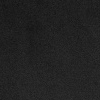
Atmospheric dust classification: dusty